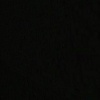
Label: space